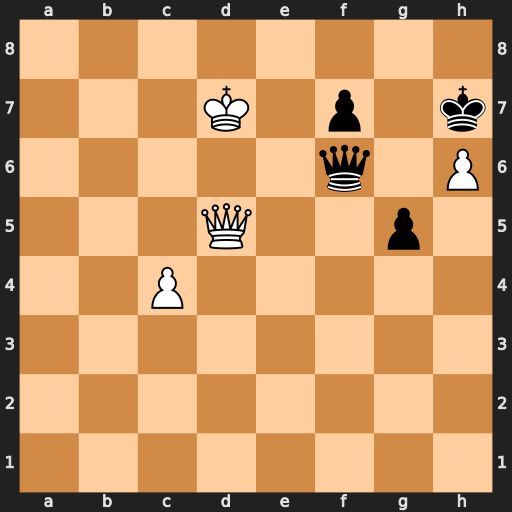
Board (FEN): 8/3K1p1k/5q1P/3Q2p1/2P5/8/8/8
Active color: w
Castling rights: -
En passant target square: -
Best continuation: c5 g4 c6 g3 c7 g2 Qxg2